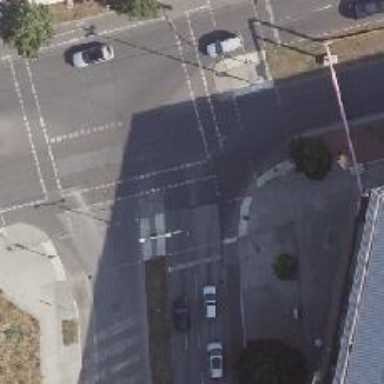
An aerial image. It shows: Paved footway with cycleway made of asphalt. The footway has crossing with traffic signals and crossing island.